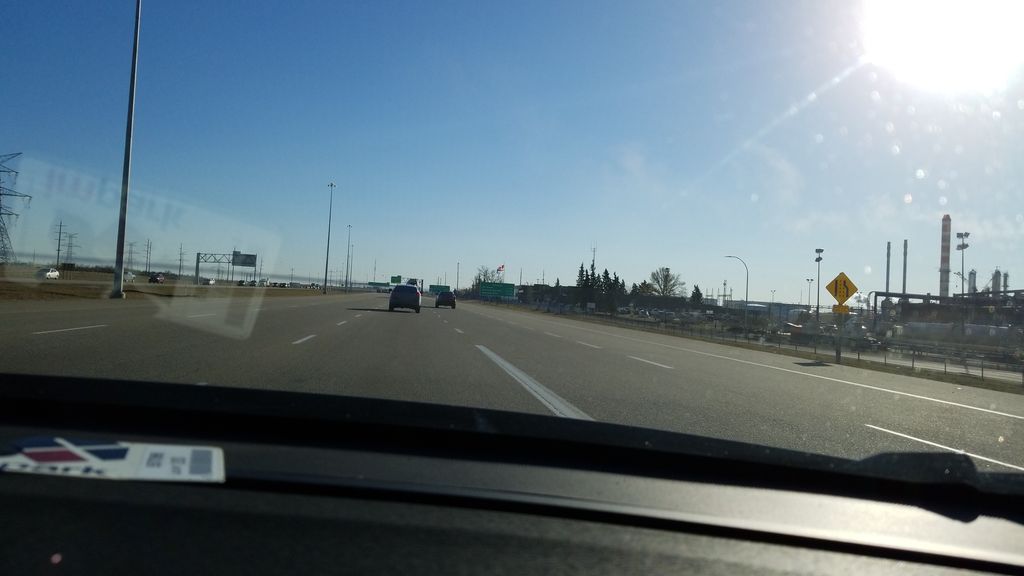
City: edmonton